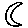
Label: moon